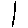
Label: line